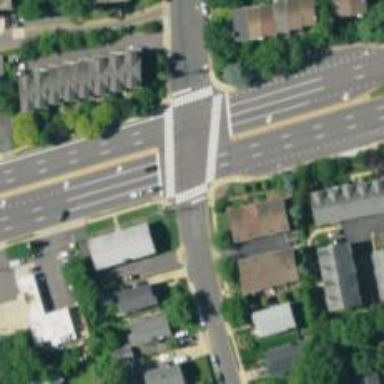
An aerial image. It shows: Crossing with marked lines on the road.